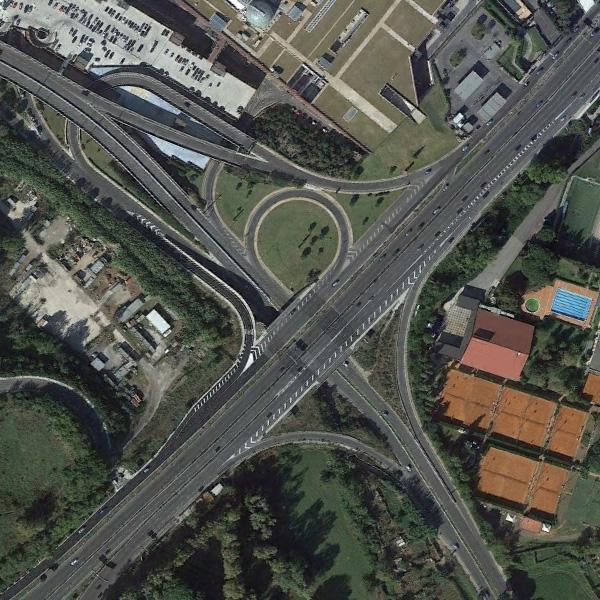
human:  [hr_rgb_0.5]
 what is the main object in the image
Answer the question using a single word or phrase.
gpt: viaduct